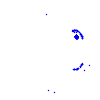
Particle: pion